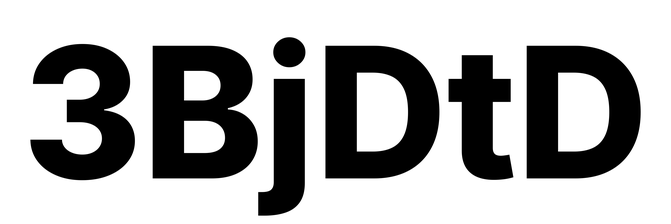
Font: Inter_ExtraBold